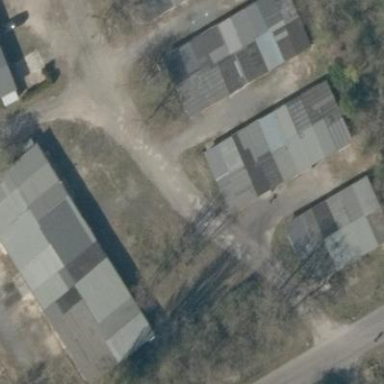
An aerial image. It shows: Garage building.